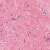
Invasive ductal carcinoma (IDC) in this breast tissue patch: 0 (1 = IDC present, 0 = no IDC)